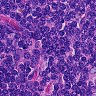
Metastatic tissue present: no